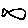
Label: fish